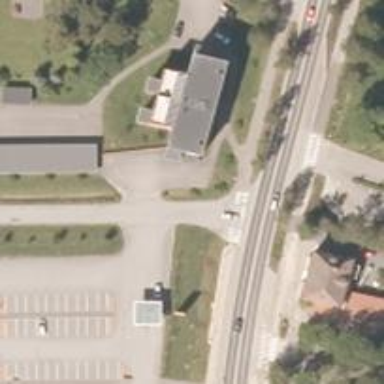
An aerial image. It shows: Crossing on the road.